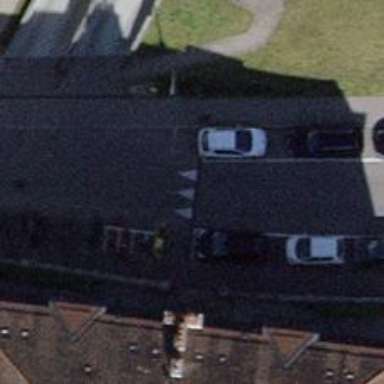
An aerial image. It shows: Traffic calming hump on the road.